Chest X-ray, PA view. Patient: 36 years old, sex F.
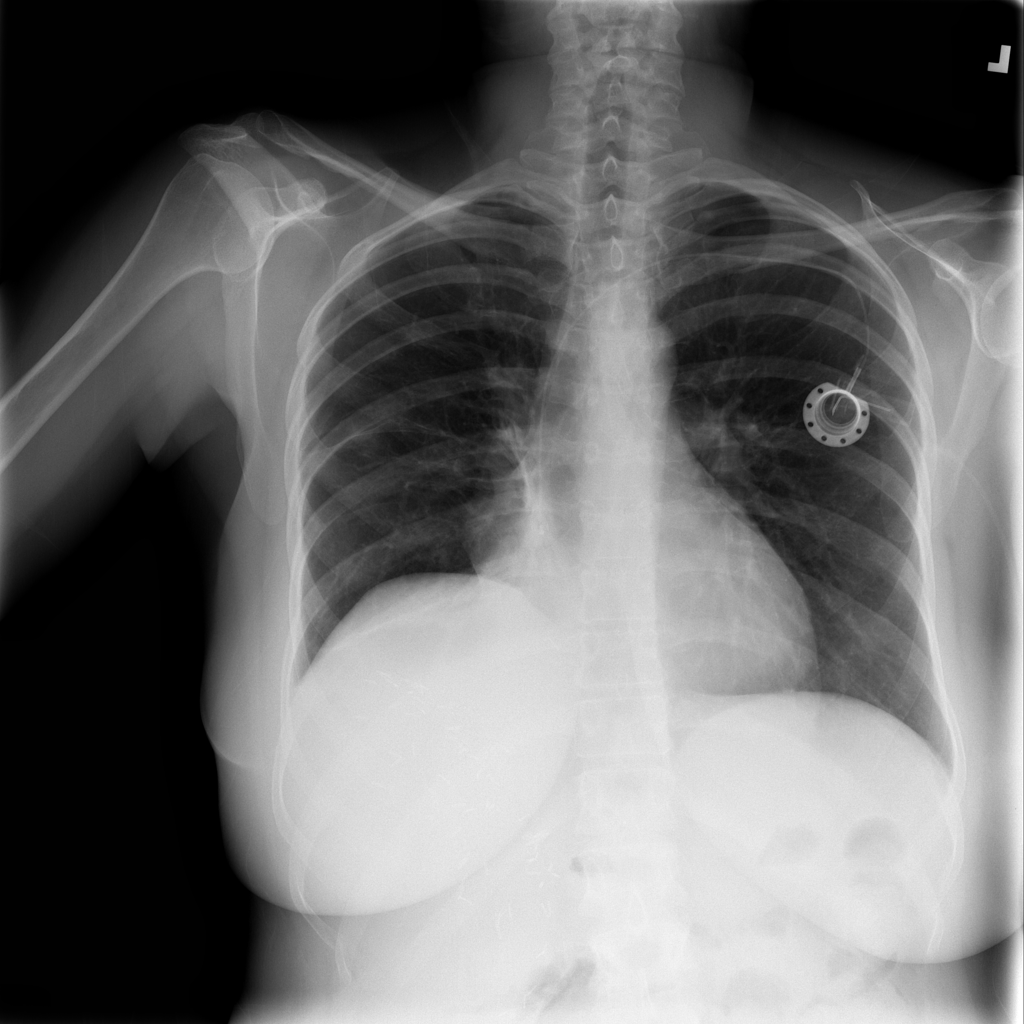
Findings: No Finding